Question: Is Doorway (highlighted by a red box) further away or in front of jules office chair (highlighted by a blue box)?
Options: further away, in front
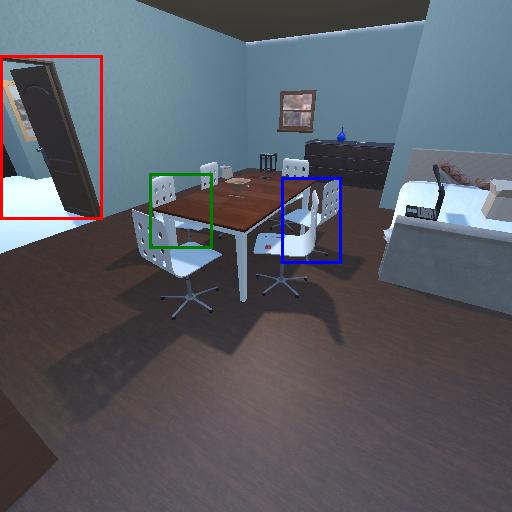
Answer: further away